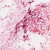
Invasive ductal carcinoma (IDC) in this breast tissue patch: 0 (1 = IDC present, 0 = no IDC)